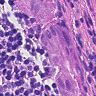
Metastatic tissue present: yes